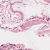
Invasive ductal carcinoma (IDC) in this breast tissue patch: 0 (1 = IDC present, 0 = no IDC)